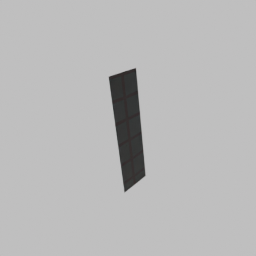
Label: architecture